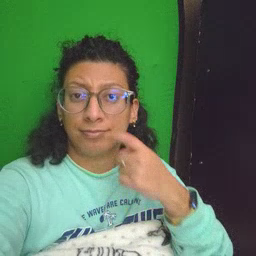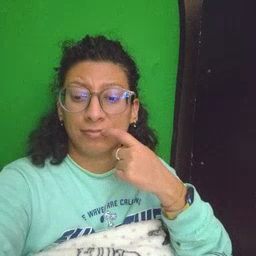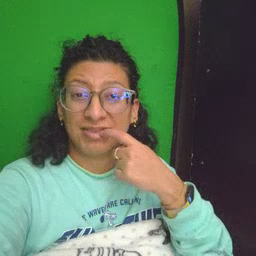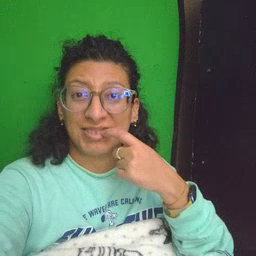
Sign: glasswindow